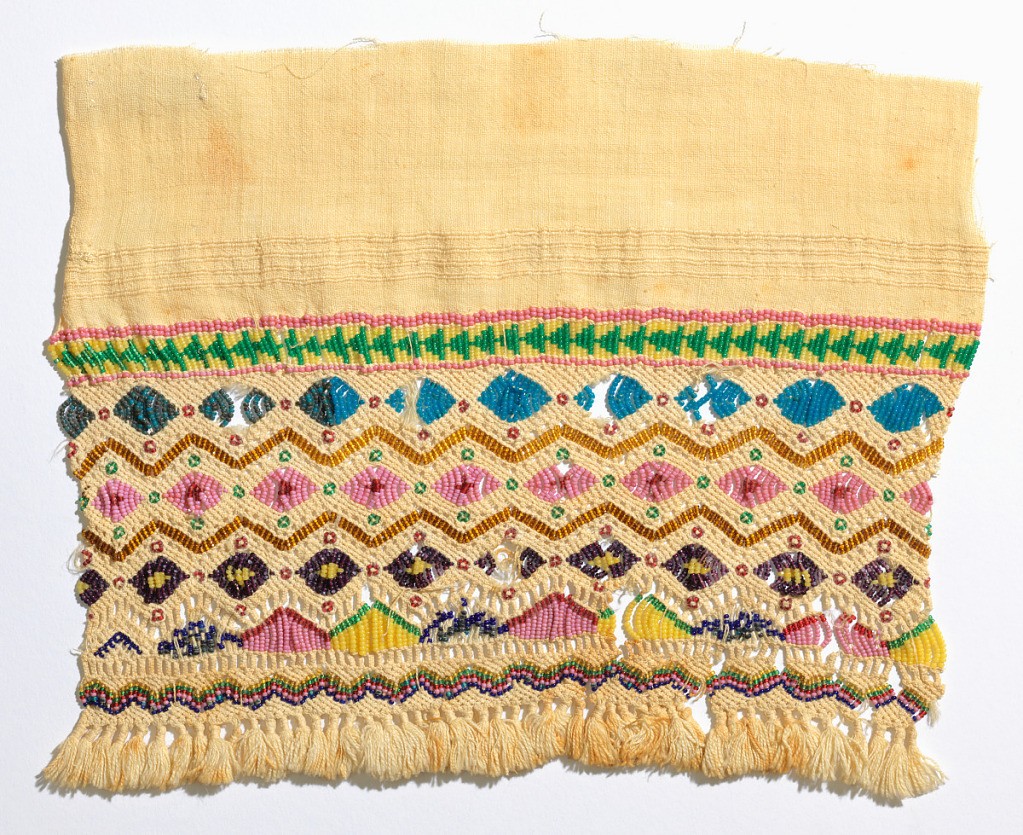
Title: Border
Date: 19th century
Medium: cotton, glass beads Technique: knotting (macramé)
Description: Geometric pattern of colored diamonds made by stringing glass beads onto warp ends and interknotting.